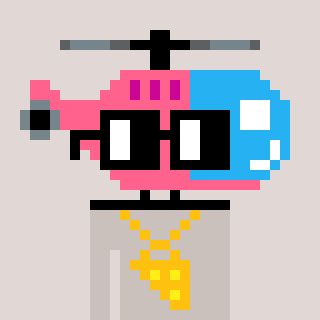
a pixel art character with square black glasses, a helicopter-shaped head and a foggrey-colored body on a warm background